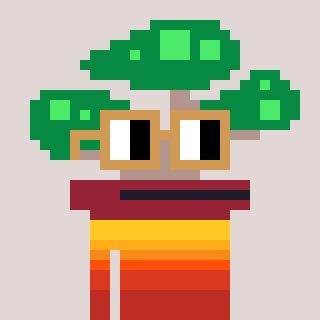
a pixel art character with square brown glasses, a bonsai-shaped head and a peachy-colored body on a warm background